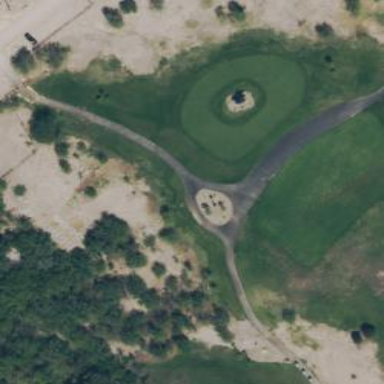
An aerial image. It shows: Path designated for golf carts.